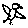
Label: bird